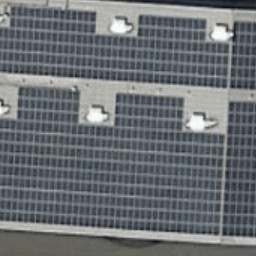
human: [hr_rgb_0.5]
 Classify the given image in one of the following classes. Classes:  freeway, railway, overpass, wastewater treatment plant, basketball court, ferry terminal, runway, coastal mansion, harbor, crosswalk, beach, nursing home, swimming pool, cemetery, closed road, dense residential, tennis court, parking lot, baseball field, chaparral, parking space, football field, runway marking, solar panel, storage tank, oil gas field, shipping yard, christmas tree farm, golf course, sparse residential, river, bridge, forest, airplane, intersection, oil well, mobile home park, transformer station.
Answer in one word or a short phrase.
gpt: solar panel